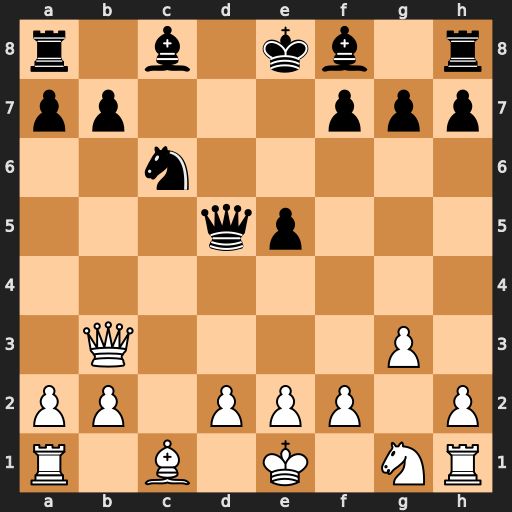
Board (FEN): r1b1kb1r/pp3ppp/2n5/3qp3/8/1Q4P1/PP1PPP1P/R1B1K1NR
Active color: w
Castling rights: KQkq
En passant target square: -
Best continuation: Qxd5